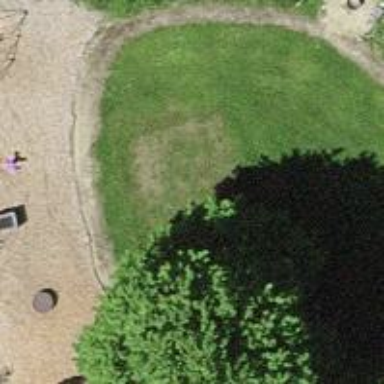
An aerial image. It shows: Bench.